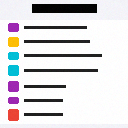
Screen state: on